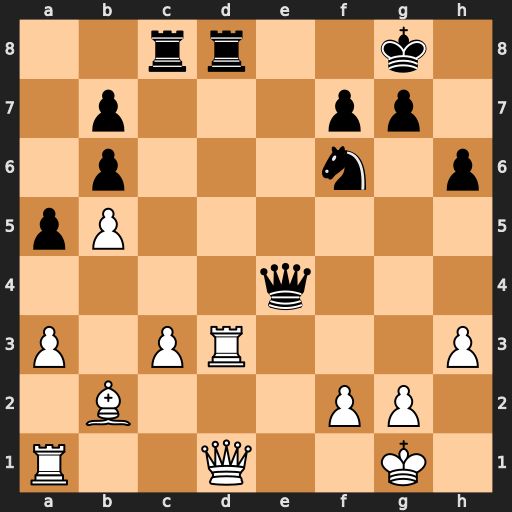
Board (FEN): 2rr2k1/1p3pp1/1p3n1p/pP6/4q3/P1PR3P/1B3PP1/R2Q2K1
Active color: w
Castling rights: -
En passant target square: -
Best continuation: Rxd8+ Rxd8 Qxd8+